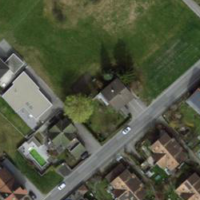
EUNIS habitat code: 55
Species observed at this site:
Nicandra physalodes